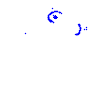
Particle: proton